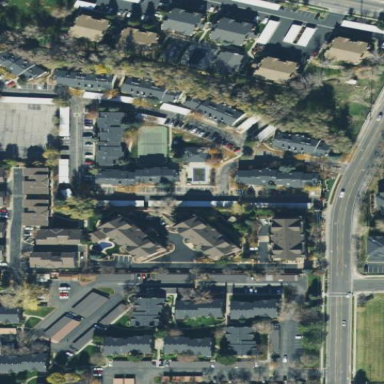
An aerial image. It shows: Condominium within residential area.